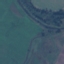
Land use / land cover: Pasture